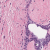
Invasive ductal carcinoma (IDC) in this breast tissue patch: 0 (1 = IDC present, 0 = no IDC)